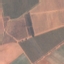
Land use / land cover class: PermanentCrop